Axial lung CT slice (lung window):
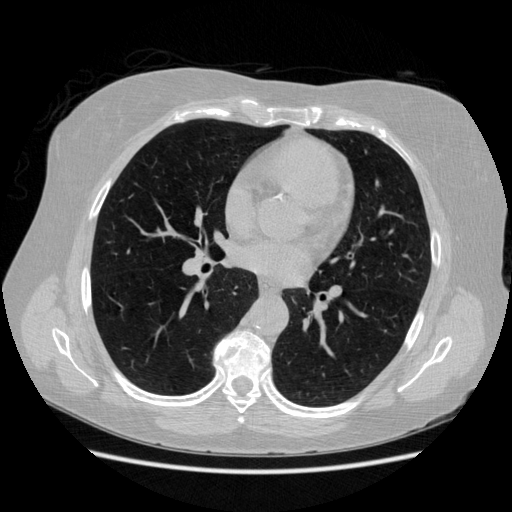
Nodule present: no